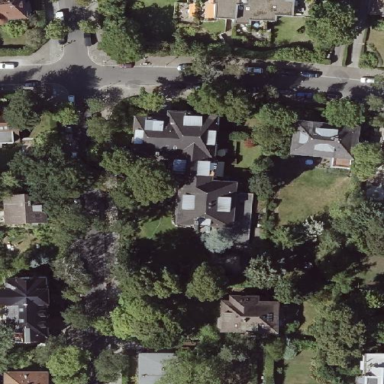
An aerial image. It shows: Hipped roof on apartment building.